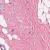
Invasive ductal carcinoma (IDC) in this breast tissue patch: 0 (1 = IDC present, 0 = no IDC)